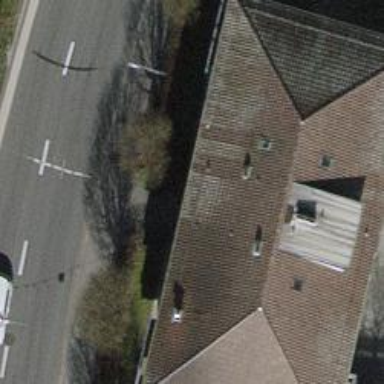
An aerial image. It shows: Hipped roof on apartment building.